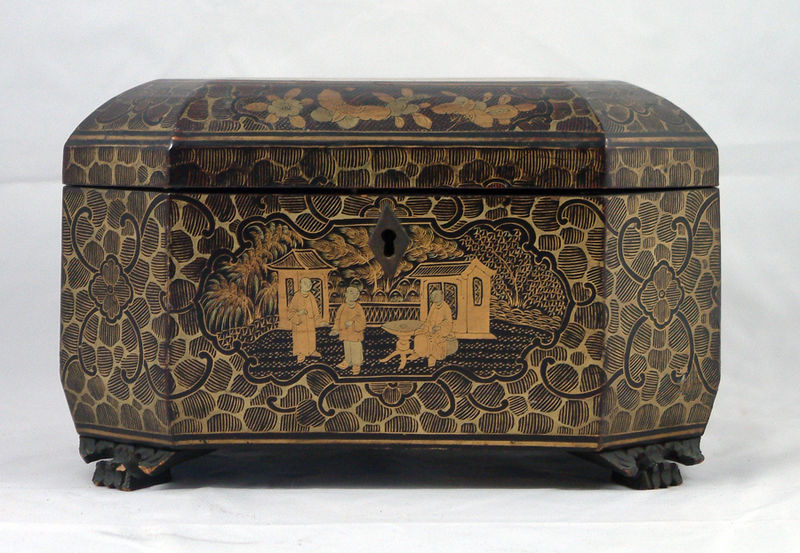
Titel: Gold and Black Lacquer Tea Caddy
Standort: Amherst (Massachusetts, USA)
Institution: Mead Art Museum, Amherst College
Schlagwörter: men, people, black, dark, gold, golden, meeting, old, seated, table, yellow, flowers, pattern, brown, wooden, wood, flower, man, tree, house, nature, houses, trees, feet, garden, decoration, look, color, curls, photo, park, design, ornaments, bald, box, monks, lines, floral, chest, chinese, claws, stripes, asian, japan, china, carving, oriental, container, key, keyhole, gift, lock, schloss, tomb, pavilion, furniture, nice, kimono, asia, inlay, hole, object, item, lid, lacquer, füße, lacquerware, pagoda, three men around a table